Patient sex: M
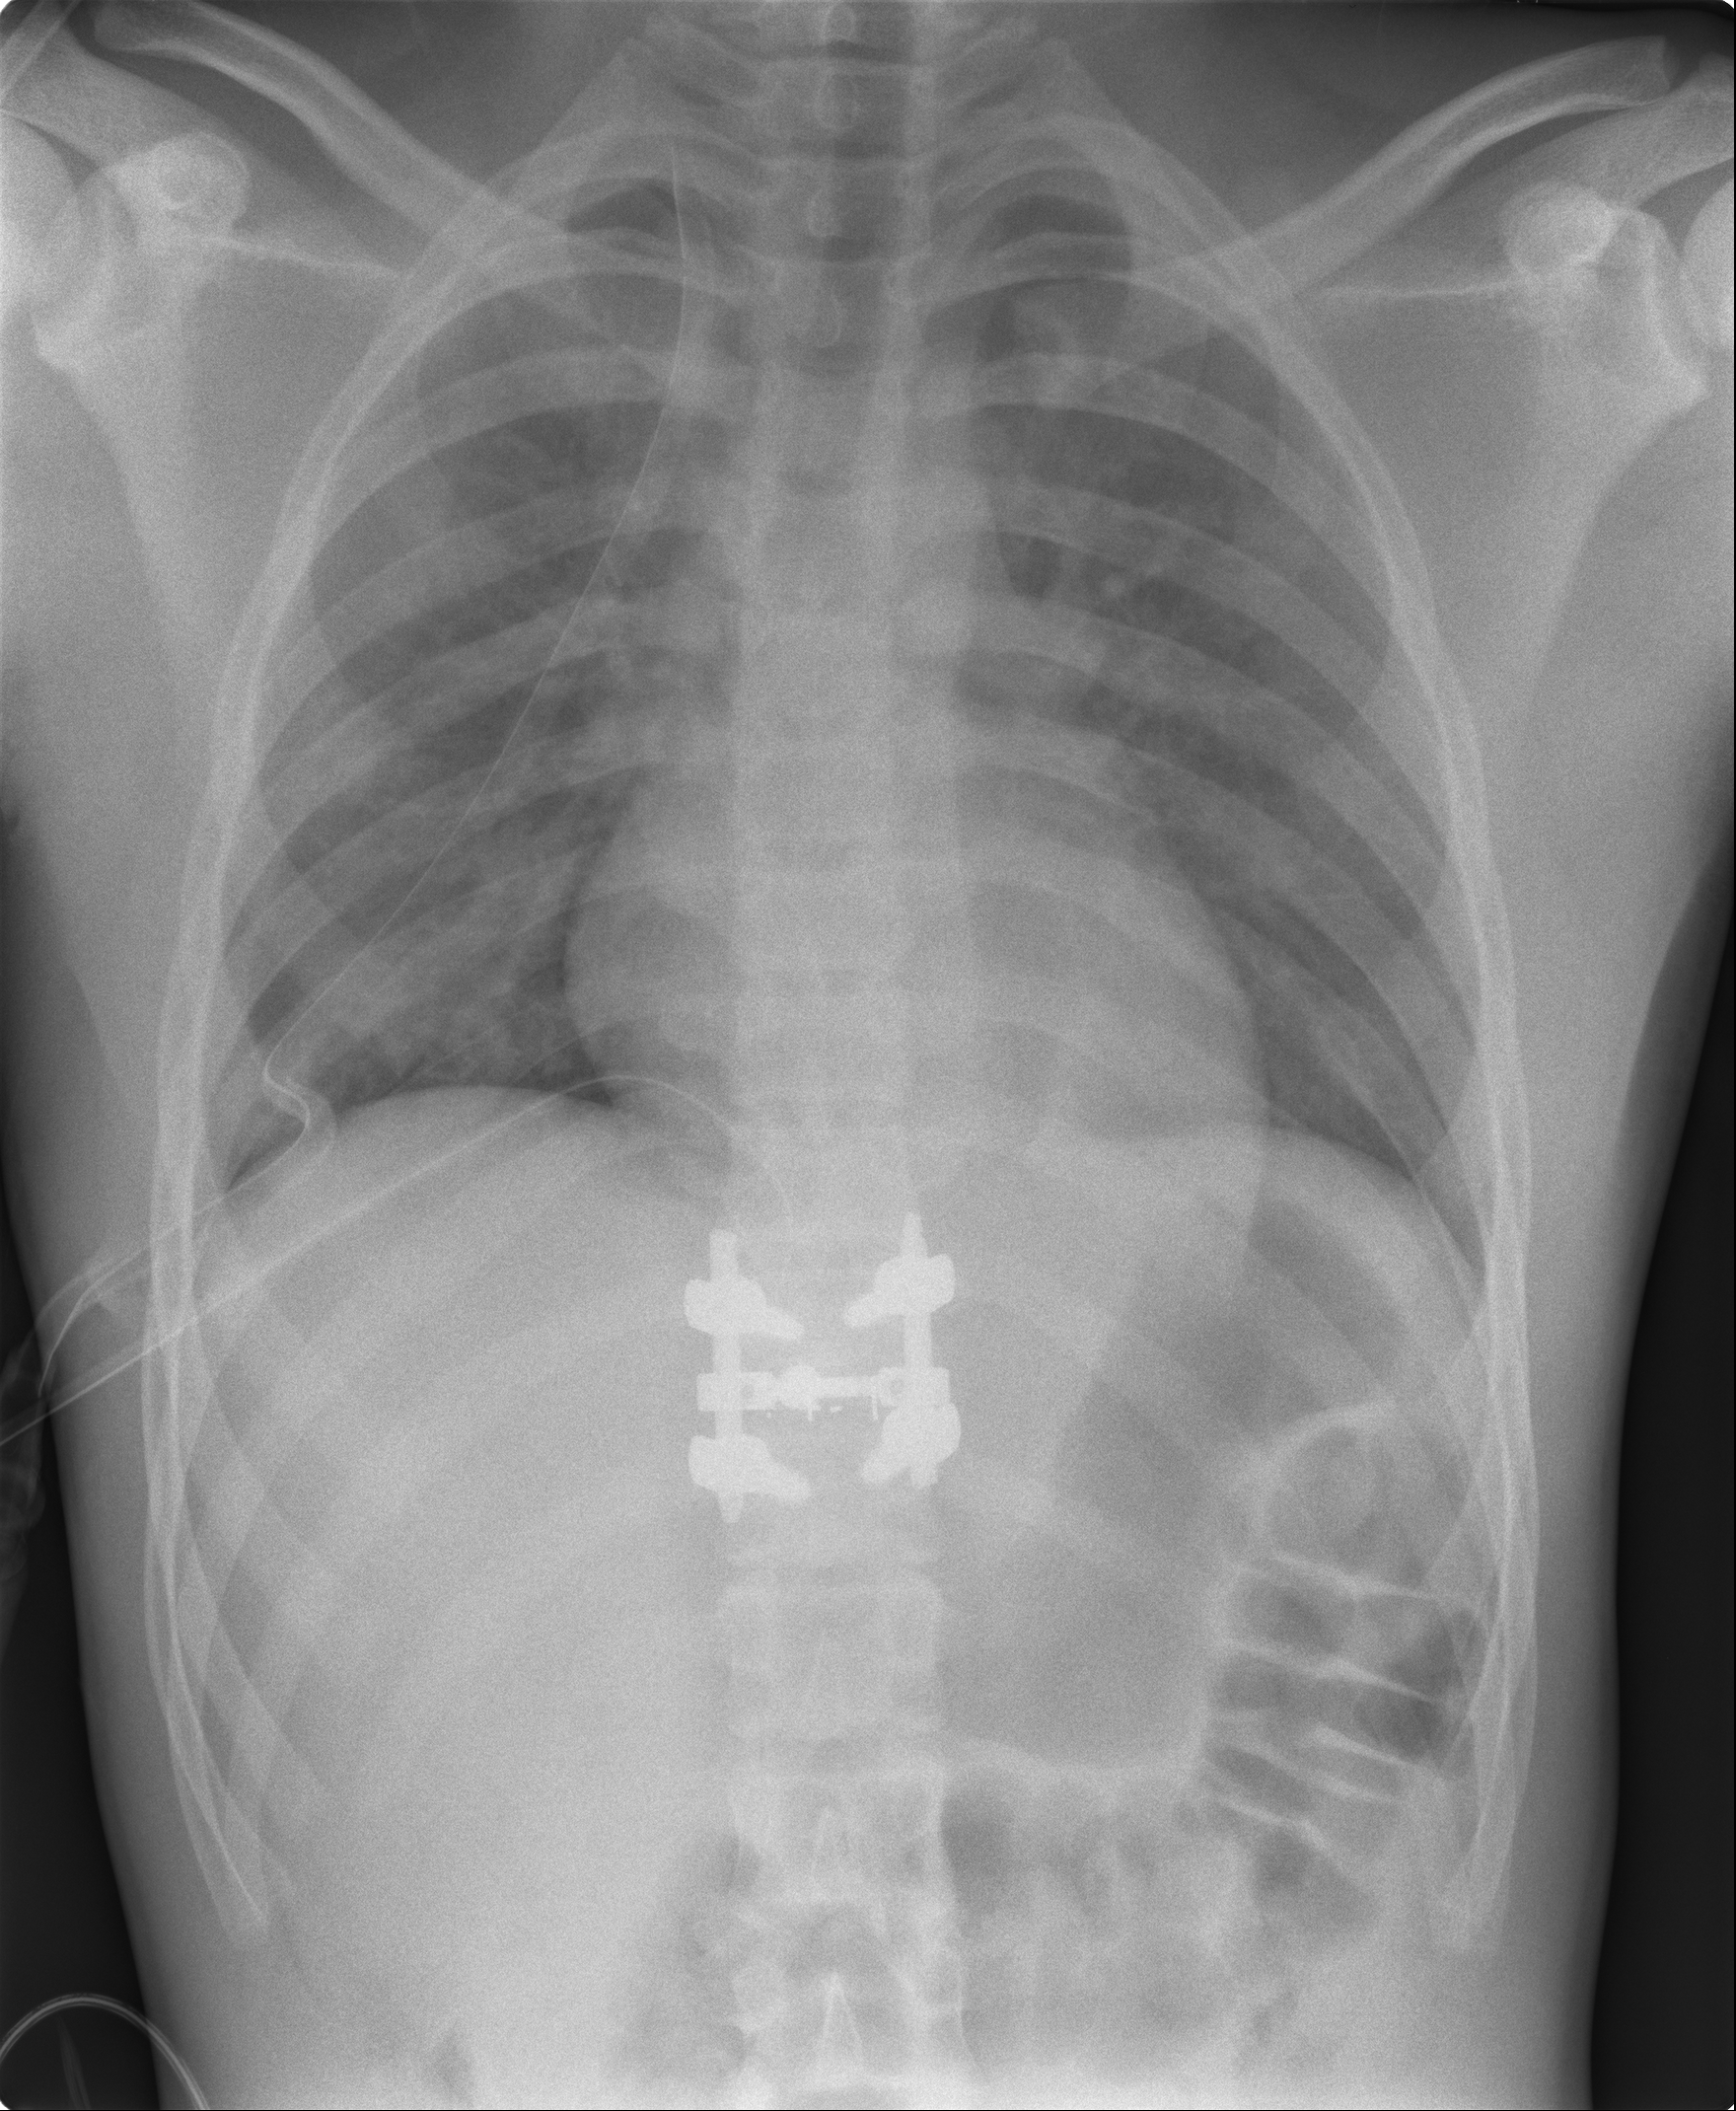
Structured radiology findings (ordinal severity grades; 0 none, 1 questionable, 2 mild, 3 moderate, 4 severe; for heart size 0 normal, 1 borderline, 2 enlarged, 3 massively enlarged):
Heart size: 0
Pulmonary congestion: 0
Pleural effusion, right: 0
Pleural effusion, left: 0
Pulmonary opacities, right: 0
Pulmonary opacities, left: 0
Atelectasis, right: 2
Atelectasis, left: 0